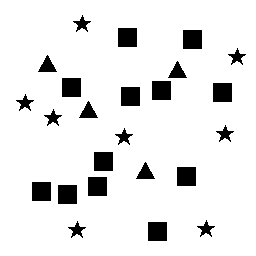
Squares: 12
Triangles: 4
Stars: 8
Total shapes: 24